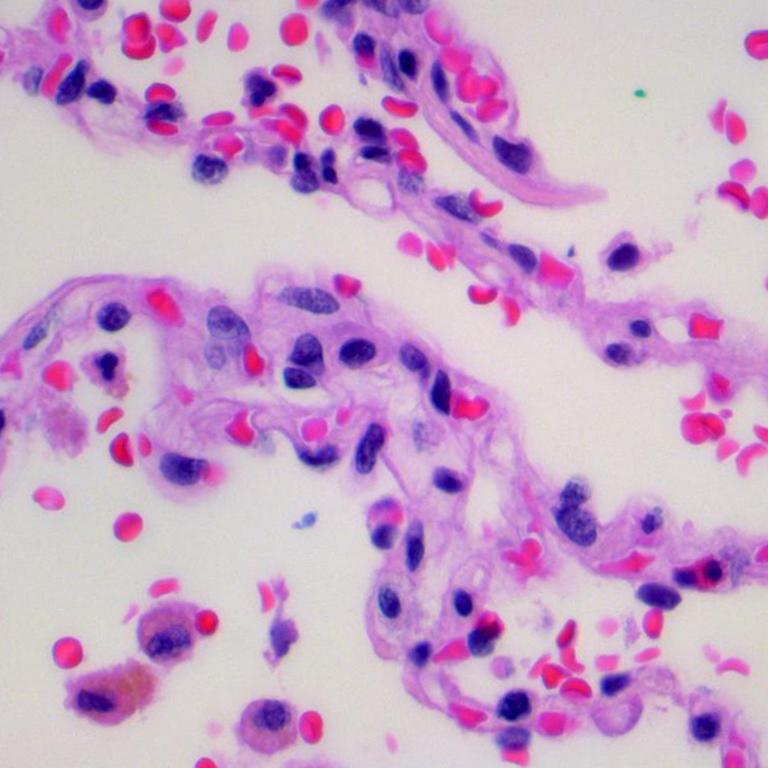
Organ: lung
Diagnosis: benign